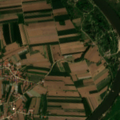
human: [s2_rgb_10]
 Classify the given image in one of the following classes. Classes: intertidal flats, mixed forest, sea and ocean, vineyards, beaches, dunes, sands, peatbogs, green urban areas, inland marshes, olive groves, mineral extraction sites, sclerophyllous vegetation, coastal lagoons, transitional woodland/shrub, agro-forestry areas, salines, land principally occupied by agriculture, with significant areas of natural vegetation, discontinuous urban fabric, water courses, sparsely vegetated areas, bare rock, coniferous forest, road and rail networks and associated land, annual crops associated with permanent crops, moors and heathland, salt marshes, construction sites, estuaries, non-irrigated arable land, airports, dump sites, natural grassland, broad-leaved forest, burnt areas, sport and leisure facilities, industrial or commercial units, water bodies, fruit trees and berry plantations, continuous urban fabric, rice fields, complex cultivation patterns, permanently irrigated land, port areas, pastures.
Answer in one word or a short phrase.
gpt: discontinuous urban fabric, non-irrigated arable land, land principally occupied by agriculture, with significant areas of natural vegetation, transitional woodland/shrub, water courses